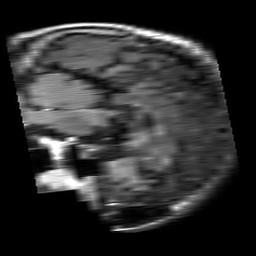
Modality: FLAIR
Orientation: sagittal
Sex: male
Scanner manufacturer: philips
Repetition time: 11 s
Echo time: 0.125 s